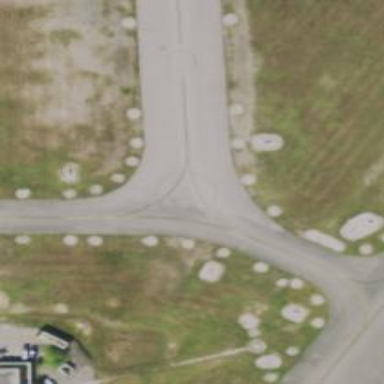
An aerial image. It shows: Image of taxiway at airport.